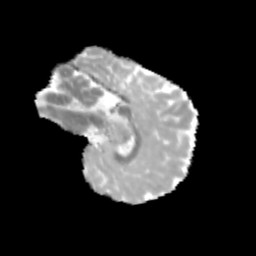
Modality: MD
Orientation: sagittal
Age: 11
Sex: male
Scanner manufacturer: siemens
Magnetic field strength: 3 T
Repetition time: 3.8 s
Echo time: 0.07 s